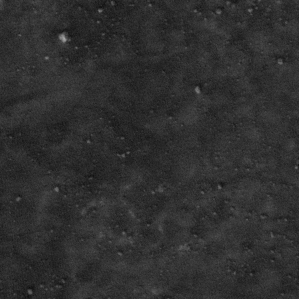
Label: frost